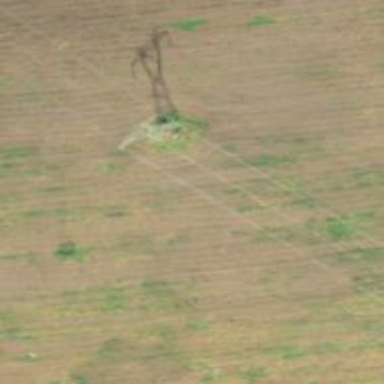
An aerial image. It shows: Lattice structure tower used for power transmission.